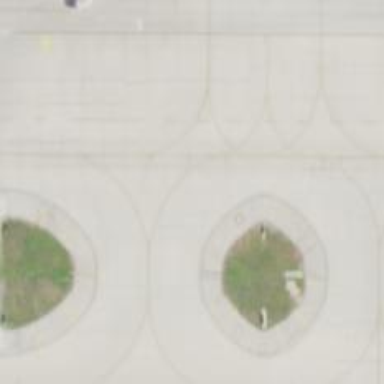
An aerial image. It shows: Image of taxiway at airport.